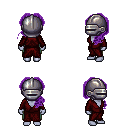
a pixel art fantasy rpg character, female body template, dark elf, purple skin, red robe, teal pants, purple princess hairstyle, metal helm, four views (front, back, left, right), 2x2 character sprite sheet, small pixel art, hard edges, no anti-aliasing